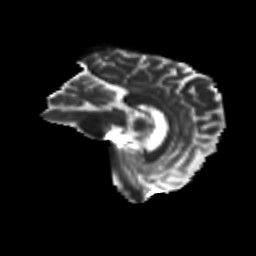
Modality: T2w
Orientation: sagittal
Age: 41
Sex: male
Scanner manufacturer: siemens
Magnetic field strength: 3 T
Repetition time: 8.6 s
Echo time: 0.095 s